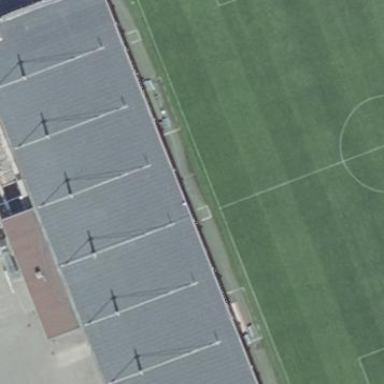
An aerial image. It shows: Grandstand with skillion roof in gray tar paper.